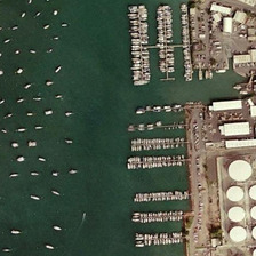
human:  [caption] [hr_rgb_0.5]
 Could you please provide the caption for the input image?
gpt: plenty of ships are sailing towards the crammed port with several white roofed buildings on its bank .

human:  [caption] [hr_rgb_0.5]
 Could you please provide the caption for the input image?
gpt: We can see the port where the boat has some white storage tanks.

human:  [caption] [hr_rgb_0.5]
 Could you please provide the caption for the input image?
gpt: We can see a port with a railway and some white tanks near the ships sailing or berthing compact.

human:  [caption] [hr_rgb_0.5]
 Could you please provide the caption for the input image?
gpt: We came to a wharf, trains and some white warehouses near the boats and boats.

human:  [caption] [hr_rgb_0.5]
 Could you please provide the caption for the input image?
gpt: We can see a port with a railway and some white tanks in the vicinity where boats are sailing or moored compactly.